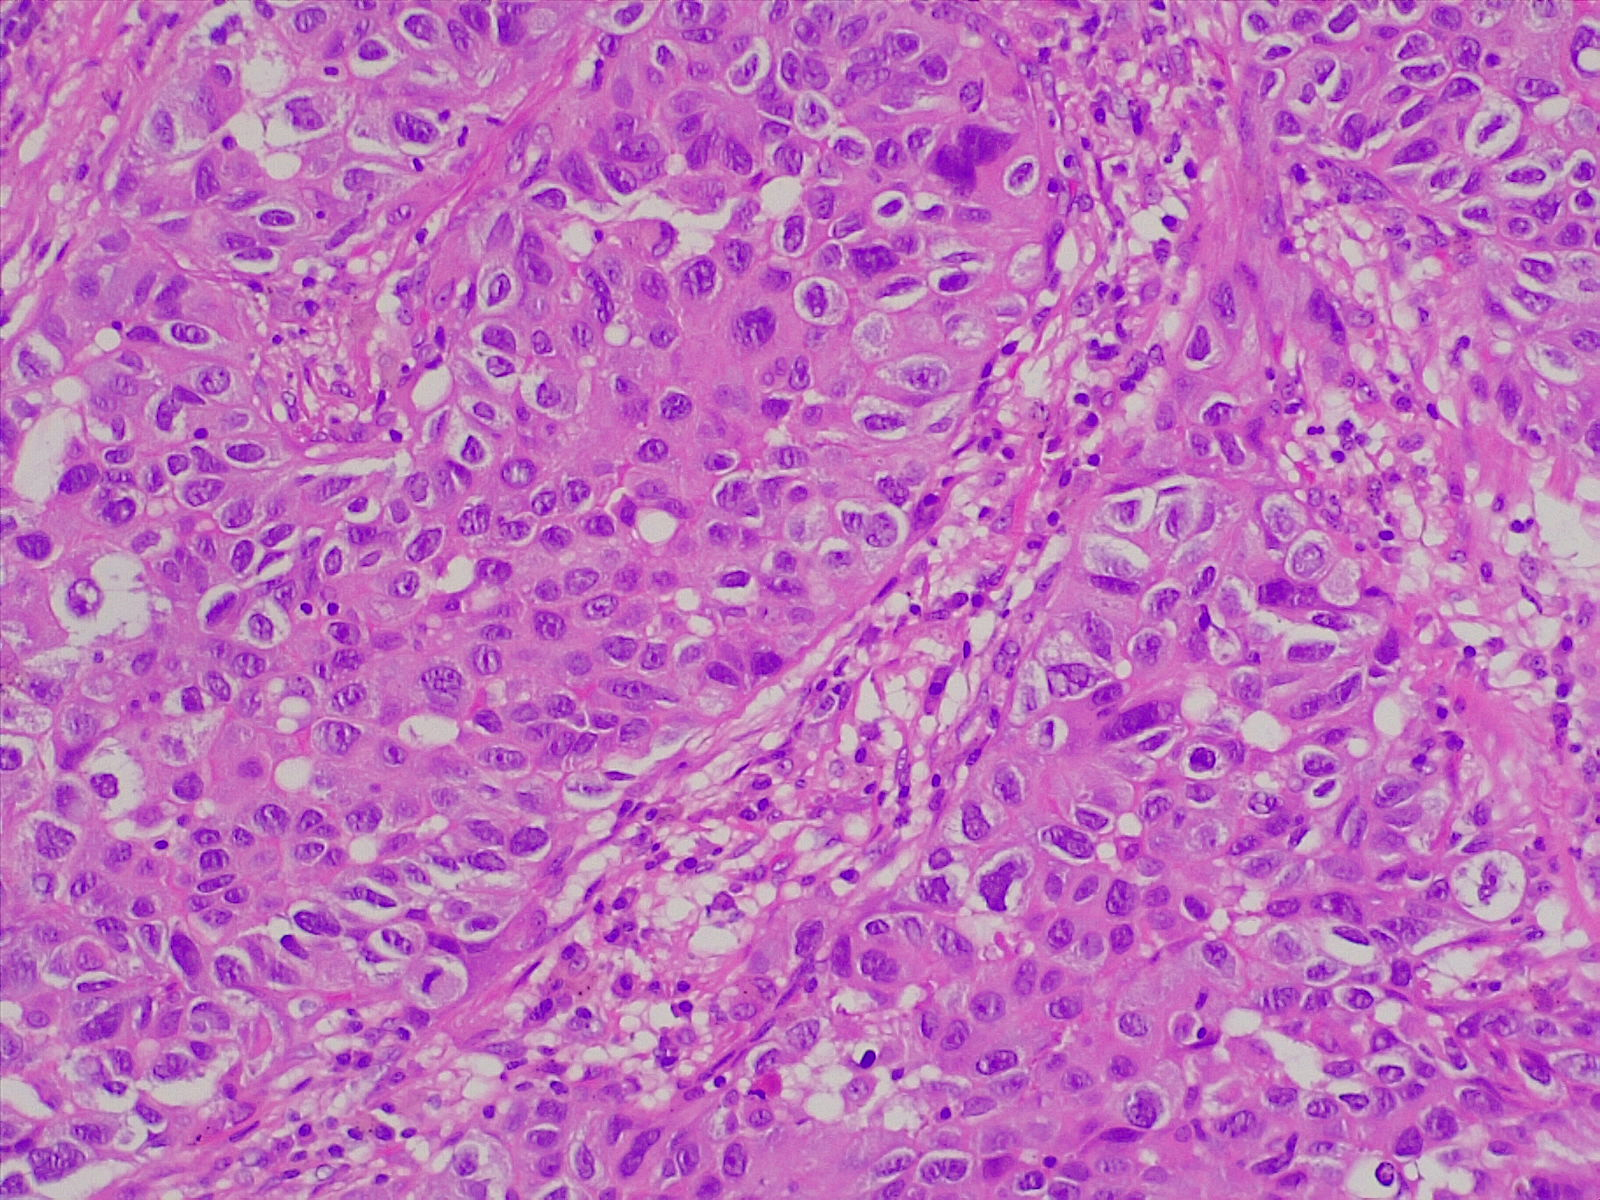
Label: lung adenocarcinoma, poorly differentiated